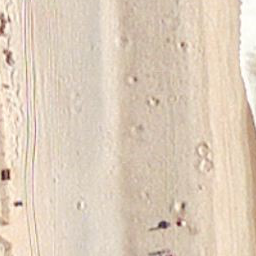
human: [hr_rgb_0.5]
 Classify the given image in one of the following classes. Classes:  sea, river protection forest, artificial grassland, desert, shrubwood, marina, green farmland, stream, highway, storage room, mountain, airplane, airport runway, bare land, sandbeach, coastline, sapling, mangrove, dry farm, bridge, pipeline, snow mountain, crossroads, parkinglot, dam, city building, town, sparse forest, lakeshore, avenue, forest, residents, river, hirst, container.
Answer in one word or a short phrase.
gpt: sandbeach